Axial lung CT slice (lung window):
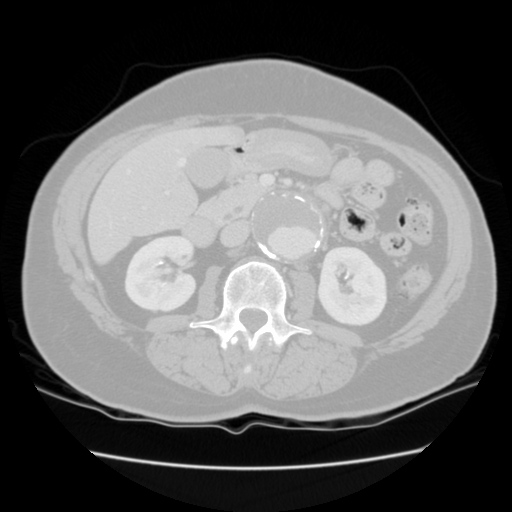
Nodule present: no